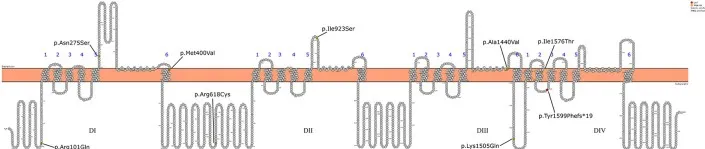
Schematic representation of the SCN1A gene mutations detected in the 12 patients.
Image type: chart (chart)